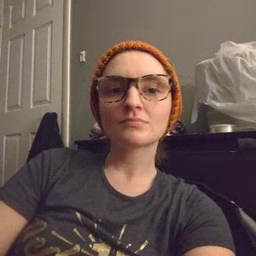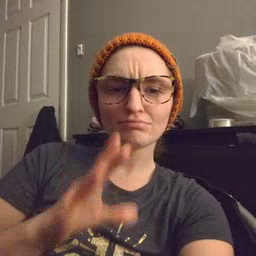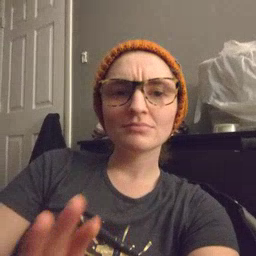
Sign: hate